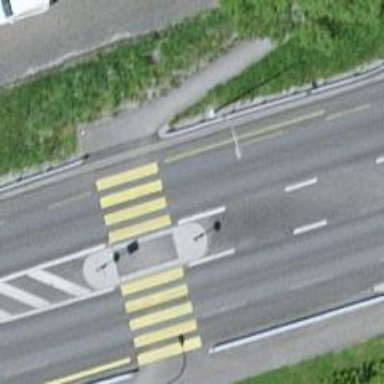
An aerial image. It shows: Uncontrolled zebra crossing with marked island on the road.